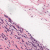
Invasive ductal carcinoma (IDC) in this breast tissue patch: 1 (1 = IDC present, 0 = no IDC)